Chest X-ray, PA view. Patient: 55 years old, sex M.
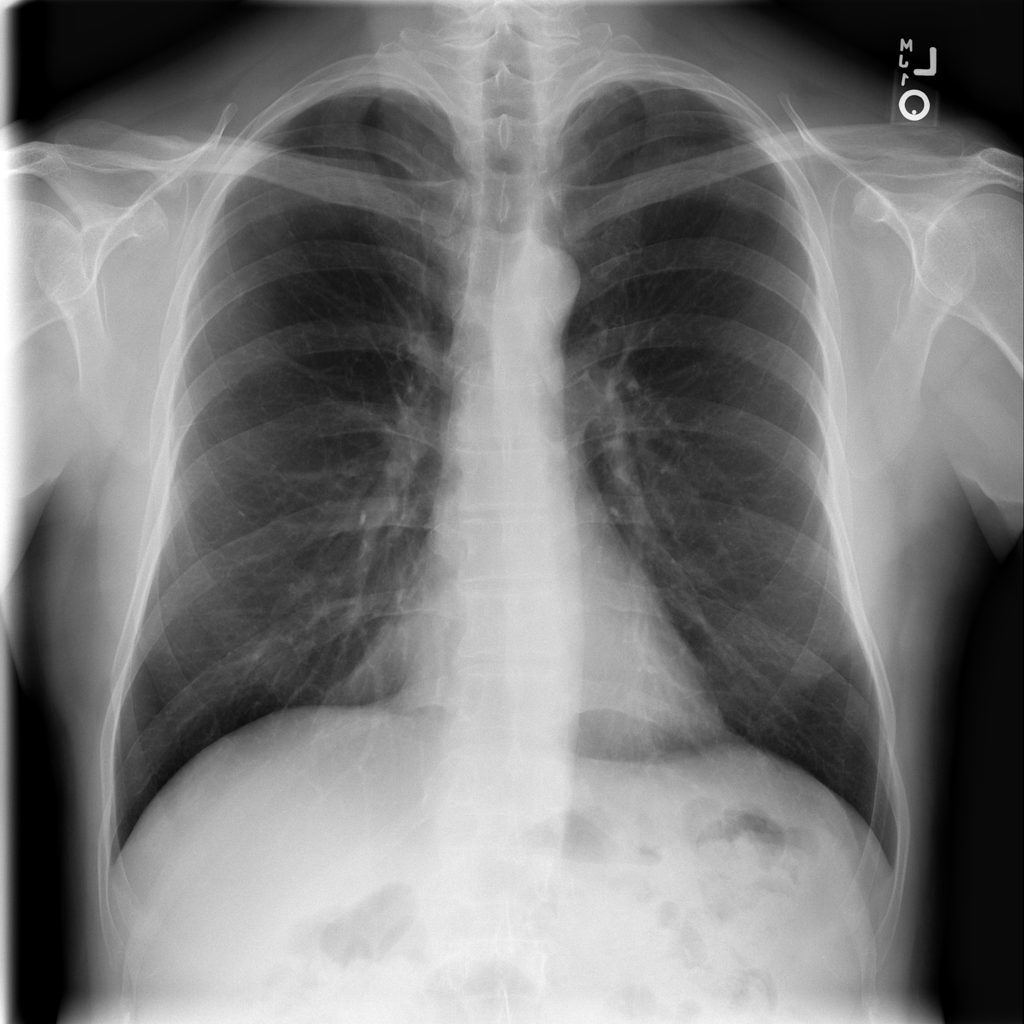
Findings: No Finding